Interaction volume radius: 10 \u00c5
Interaction volume height: 30 \u00c5
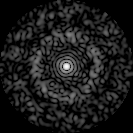
Disorder parameter: 0.8572